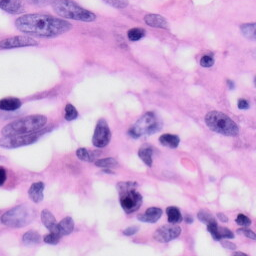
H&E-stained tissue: Skin